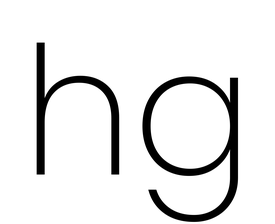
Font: Poppins-ExtraLight